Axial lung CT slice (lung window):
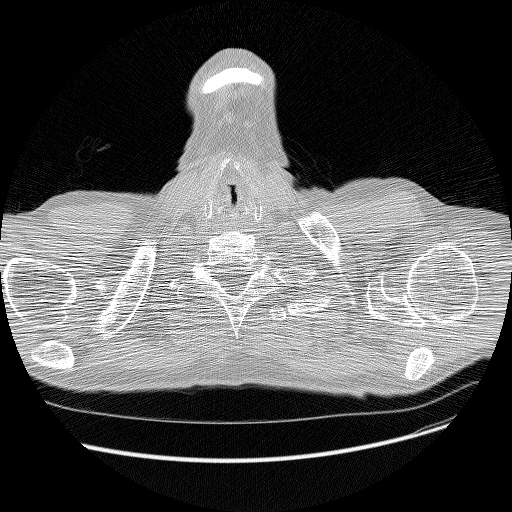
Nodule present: no